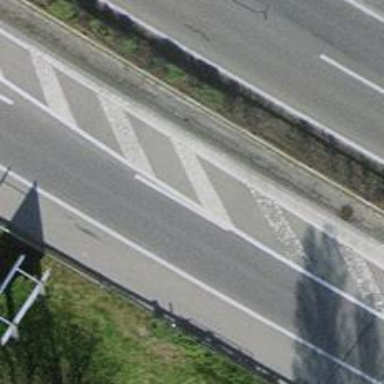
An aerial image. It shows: Asphalt motorway.